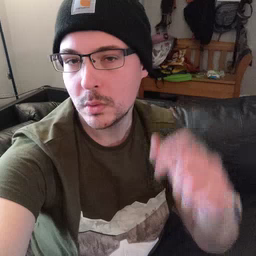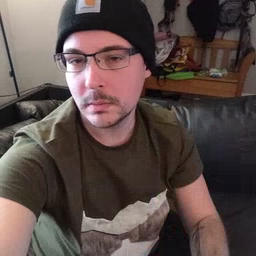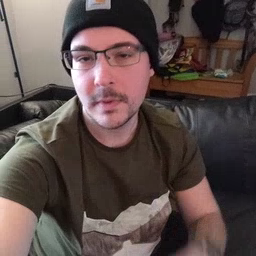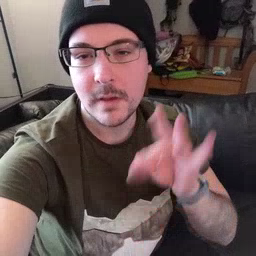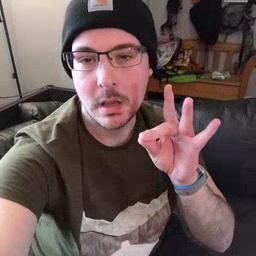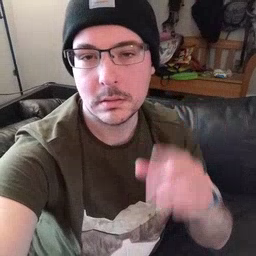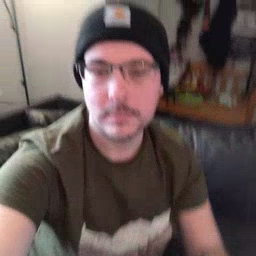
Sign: find